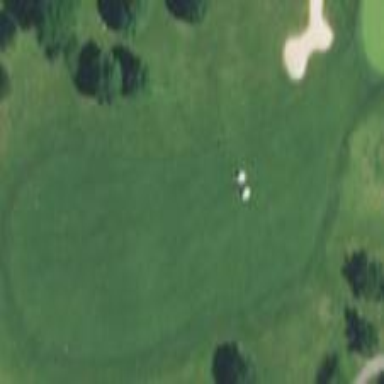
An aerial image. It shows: Golf fairway surrounded by grass.